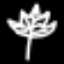
Label: leaf